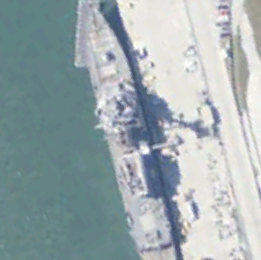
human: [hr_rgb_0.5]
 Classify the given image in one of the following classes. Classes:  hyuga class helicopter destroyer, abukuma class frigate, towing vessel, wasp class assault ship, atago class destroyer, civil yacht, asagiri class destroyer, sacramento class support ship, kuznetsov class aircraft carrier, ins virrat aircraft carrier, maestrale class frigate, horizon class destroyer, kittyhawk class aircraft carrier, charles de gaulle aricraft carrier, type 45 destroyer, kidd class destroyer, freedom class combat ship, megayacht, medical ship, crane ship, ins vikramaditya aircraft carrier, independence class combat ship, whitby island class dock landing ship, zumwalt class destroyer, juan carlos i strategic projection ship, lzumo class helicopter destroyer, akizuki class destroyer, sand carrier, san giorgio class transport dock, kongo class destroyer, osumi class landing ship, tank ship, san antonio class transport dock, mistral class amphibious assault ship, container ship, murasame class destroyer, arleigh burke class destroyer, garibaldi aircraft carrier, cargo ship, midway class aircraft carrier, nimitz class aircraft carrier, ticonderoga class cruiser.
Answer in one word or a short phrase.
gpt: Arleigh Burke class destroyer